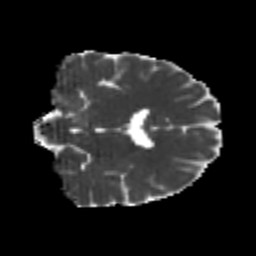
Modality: MD
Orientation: coronal
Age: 22
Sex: male
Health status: healthy
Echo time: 0.074 s